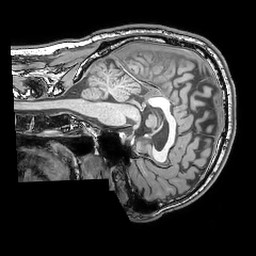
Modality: T1w
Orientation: sagittal
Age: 34
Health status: ill
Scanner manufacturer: philips
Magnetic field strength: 3 T
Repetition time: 0.007 s
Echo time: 0.0035 s